Question: I have been looking around for a method to plot points outside a polygon's area(hexagon in my case). Here's the scenario that I want to achieve, I have a small hexagon located inside a big hexagon. The picture is as follows:

In the picture, I created a small hexagon (whom area indicated in pale red) and generate a random points (three in my case) inside it using 'inpolygon'. Problem arise when I want to plot points (red triangles) in big hexagon (indicated in pale purple) . I have look around the net for this simple solutions 3 days to no avail.
. Thank you so much!
My code is as follows:
'''
clear
clc
bighexagon = 20;
smallhexagon = 4;
axis_min = 0;
axis_max = 40;
axis([axis_min axis_max axis_min axis_max],'square');
hold on
L = linspace(30,390,7);
bhex_x = bighexagon * (1+cosd(L))';
bhex_y = bighexagon*(1+sind(L))';
L2 = linspace(30,390,7);
shex_x = smallhexagon * (1+cosd(L2))';
shex_y = smallhexagon * (1+sind(L2))';
plot(bhex_x,bhex_y,'LineWidth',3);
%---Move small hexagon into big hexagon
shex_vertices_x2(:,1) = shex_x + 16;
shex_vertices_y2(:,1) = shex_y + 16;
plot(shex_vertices_x2(:,1),shex_vertices_y2(:,1),'--k','LineWidth',3);
%---Plot points in small hexagon
no = 3;
point_x2 = (smallhexagon+20) - rand(1,9*no)*2*smallhexagon;
point_y2 = (smallhexagon+20) - rand(1,9*no)*2*smallhexagon;
inside = inpolygon(point_x2,point_y2,shex_vertices_x2,shex_vertices_y2);
point_x2 = point_x2(inside);
point_y2 = point_y2(inside);
idx2 = randperm(length(point_x2));
point_x2 = point_x2(idx2(1:no));
point_y2 = point_y2(idx2(1:no));
plot(point_x2,point_y2,'ro','MarkerSize',1.5,'LineWidth',1, ...
'MarkerFaceColor','r');
%---Plot points in big hexagon
no2 = 4;
point_x = (bighexagon+20) - rand(1,9*no2)*2*bighexagon;
point_y = (bighexagon+20) - rand(1,9*no2)*2*bighexagon;
inside2 = inpolygon(point_x,point_y,bhex_x,bhex_y);
point_x = point_x(inside2);
point_y = point_y(inside2);
idx = randperm(length(point_x));
point_x = point_x(idx(1:no2));
point_y = point_y(idx(1:no2));
plot(point_x,point_y,'g^','MarkerSize',3,'LineWidth',3, ...
'MarkerFaceColor','g');
'''
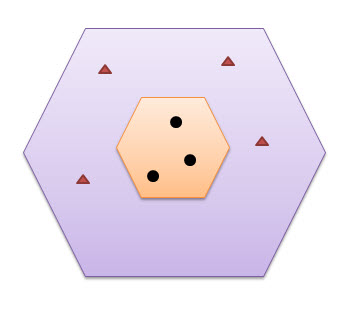
Answer: Thank to 'Hoki''s suggestion, I finally able to work it out.
> 'validpoint = inpolygon(point_x,point_y,bhex_x,bhex_y) & ~inpolygon(point_x,point_y,shex_vertices_x2,shex_vertices_y2);'
Hopefully, this clear the confusions and would help other users as well. I would like to thank 'Hoki' and 'xenoclast' for their help.
The code is as follows:
'''
clear
clc
bighexagon = 20;
smallhexagon = 4;
axis_min = 0;
axis_max = 40;
axis([axis_min axis_max axis_min axis_max],'square');
hold on
L = linspace(30,390,7);
bhex_x = bighexagon * (1+cosd(L))';
bhex_y = bighexagon*(1+sind(L))';
L2 = linspace(30,390,7);
shex_x = smallhexagon * (1+cosd(L2))';
shex_y = smallhexagon * (1+sind(L2))';
plot(bhex_x,bhex_y,'LineWidth',3);
%---Move small hexagon into big hexagon
shex_vertices_x2(:,1) = shex_x + 16;
shex_vertices_y2(:,1) = shex_y + 16;
plot(shex_vertices_x2(:,1),shex_vertices_y2(:,1),'--k','LineWidth',3);
%---Plot points in small hexagon
no = 3;
point_x2 = (smallhexagon+20) - rand(1,9*no)*2*smallhexagon;
point_y2 = (smallhexagon+20) - rand(1,9*no)*2*smallhexagon;
inside = inpolygon(point_x2,point_y2,shex_vertices_x2,shex_vertices_y2);
point_x2 = point_x2(inside);
point_y2 = point_y2(inside);
idx2 = randperm(length(point_x2));
point_x2 = point_x2(idx2(1:no));
point_y2 = point_y2(idx2(1:no));
plot(point_x2,point_y2,'ro','MarkerSize',1.5,'LineWidth',1, ...
'MarkerFaceColor','r');
%---Plot points in big hexagon
no2 = 30;
point_x = (bighexagon+20) - rand(1,9*no2)*2*bighexagon;
point_y = (bighexagon+20) - rand(1,9*no2)*2*bighexagon;
%---As per Hoki's suggestion, it ensure the points are outside the small hexagon
validpoint = inpolygon(point_x,point_y,bhex_x,bhex_y) & ...
~inpolygon(point_x,point_y,shex_vertices_x2,shex_vertices_y2);
point_x = point_x(validpoint);
point_y = point_y(validpoint);
idx = randperm(length(point_x));
point_x = point_x(idx(1:no2));
point_y = point_y(idx(1:no2));
plot(point_x,point_y,'g^','MarkerSize',3,'LineWidth',3, ...
'MarkerFaceColor','g');
'''